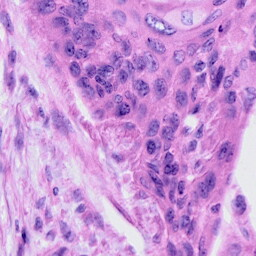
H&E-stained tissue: Cervix